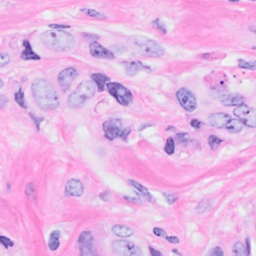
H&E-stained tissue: Breast